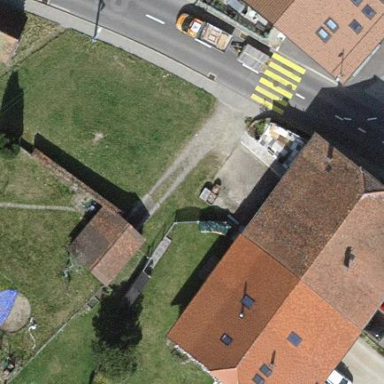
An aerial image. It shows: Simple and straightforward house.